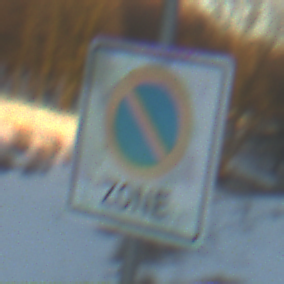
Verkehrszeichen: BeginnEingeschraenktesHalteverbotZone
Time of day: SunriseSunset
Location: Outdoor (Nature)
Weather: Clear
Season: Winter
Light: Natural